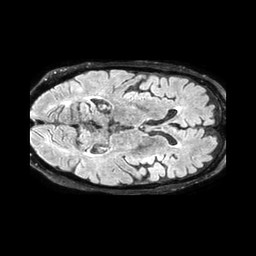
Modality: FLAIR
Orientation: axial
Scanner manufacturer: philips
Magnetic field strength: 3 T
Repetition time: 4.8 s
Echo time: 0.34 s